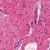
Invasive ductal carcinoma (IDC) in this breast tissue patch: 0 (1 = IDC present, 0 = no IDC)